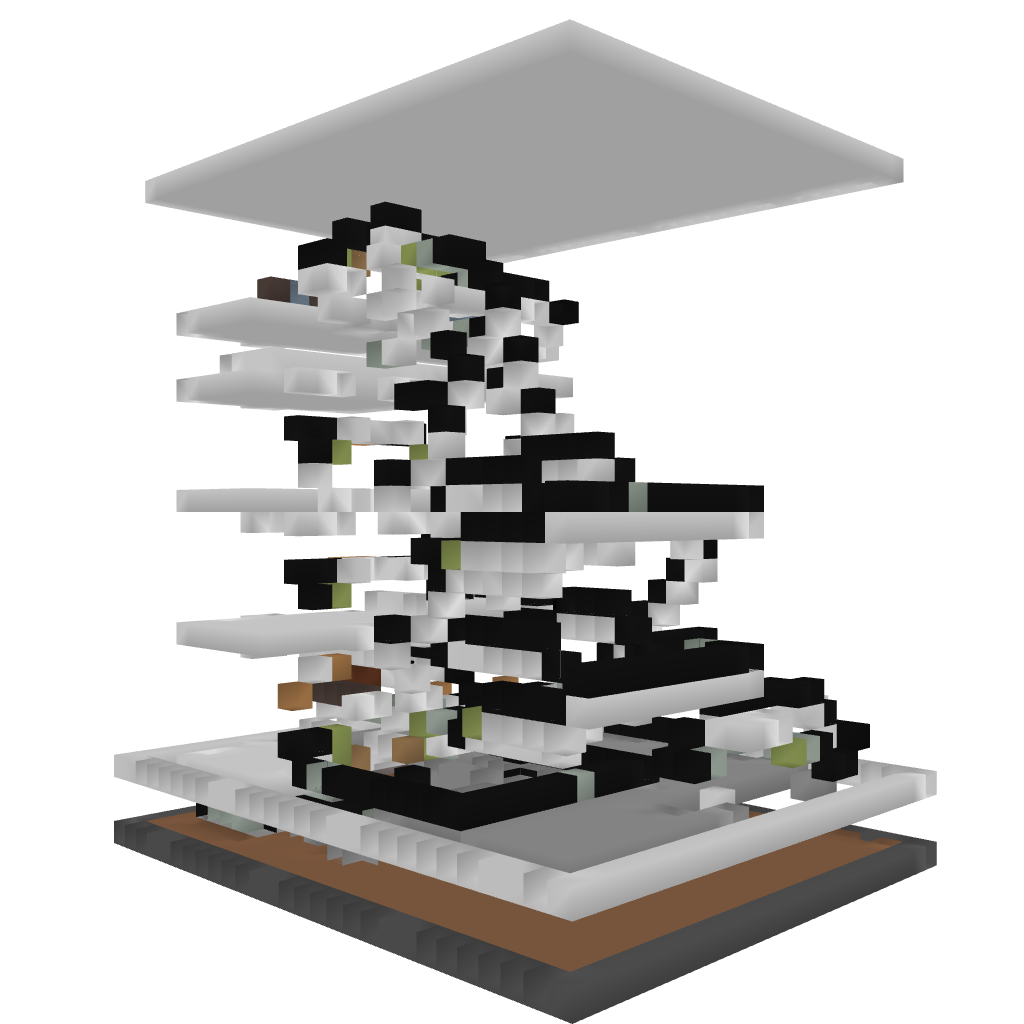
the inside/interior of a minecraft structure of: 3 story high elevator